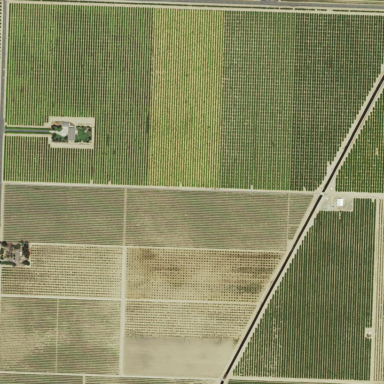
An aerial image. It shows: Orange orchard with rows of vibrant orange trees.